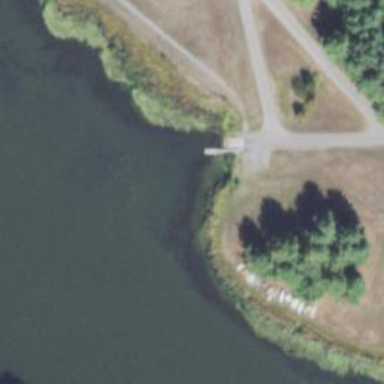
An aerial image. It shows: Slipway on leisure land.